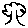
Label: tree